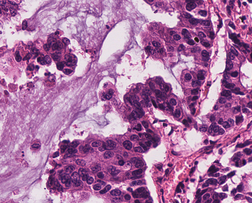
Tumor epithelial tissue: yes
Tumor-associated stroma tissue: yes
Normal tissue: no